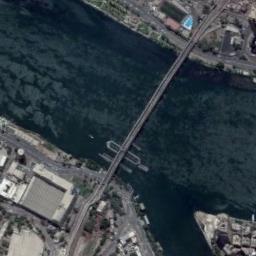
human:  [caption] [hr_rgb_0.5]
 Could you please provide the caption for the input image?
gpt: A bridge connects the land on both sides of the blue-branched river, And there are many buildings and roads on the land .

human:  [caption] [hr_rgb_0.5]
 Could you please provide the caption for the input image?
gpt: A bridge is over the river with some buildings beside .

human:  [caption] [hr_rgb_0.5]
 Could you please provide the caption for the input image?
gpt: Many ships docked on both sides of the river .

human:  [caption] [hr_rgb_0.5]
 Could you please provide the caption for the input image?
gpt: A bridge built on a blue river and some buildings arranged neatly on both sides of the river .

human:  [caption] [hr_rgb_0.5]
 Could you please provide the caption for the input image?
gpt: Many buildings are at either end of the bridge .